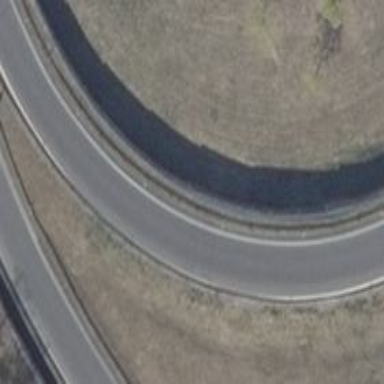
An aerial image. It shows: Asphalt motorway link.